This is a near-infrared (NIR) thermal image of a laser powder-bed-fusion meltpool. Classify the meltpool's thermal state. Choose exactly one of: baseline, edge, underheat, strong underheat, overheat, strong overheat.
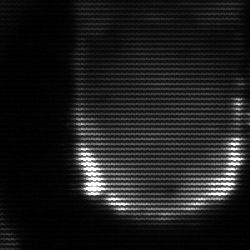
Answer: baseline